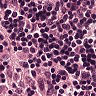
Metastatic tissue present: no